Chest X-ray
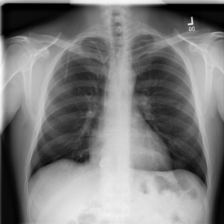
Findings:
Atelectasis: negative
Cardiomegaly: negative
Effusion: negative
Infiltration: negative
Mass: negative
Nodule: negative
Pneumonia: negative
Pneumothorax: negative
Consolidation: negative
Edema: negative
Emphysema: negative
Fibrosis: negative
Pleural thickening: negative
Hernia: negative